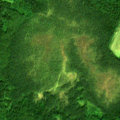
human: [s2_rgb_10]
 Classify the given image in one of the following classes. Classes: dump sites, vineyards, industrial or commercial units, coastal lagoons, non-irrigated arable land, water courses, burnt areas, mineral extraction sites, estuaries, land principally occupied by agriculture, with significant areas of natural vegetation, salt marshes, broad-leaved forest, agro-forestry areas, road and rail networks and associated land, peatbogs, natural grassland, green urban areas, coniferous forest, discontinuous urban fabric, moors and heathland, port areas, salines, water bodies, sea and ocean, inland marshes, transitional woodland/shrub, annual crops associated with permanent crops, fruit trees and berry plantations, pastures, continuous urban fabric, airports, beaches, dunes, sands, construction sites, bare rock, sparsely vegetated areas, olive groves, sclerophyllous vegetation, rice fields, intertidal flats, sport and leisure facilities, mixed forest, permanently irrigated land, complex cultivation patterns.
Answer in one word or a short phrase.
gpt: pastures, coniferous forest, mixed forest, transitional woodland/shrub